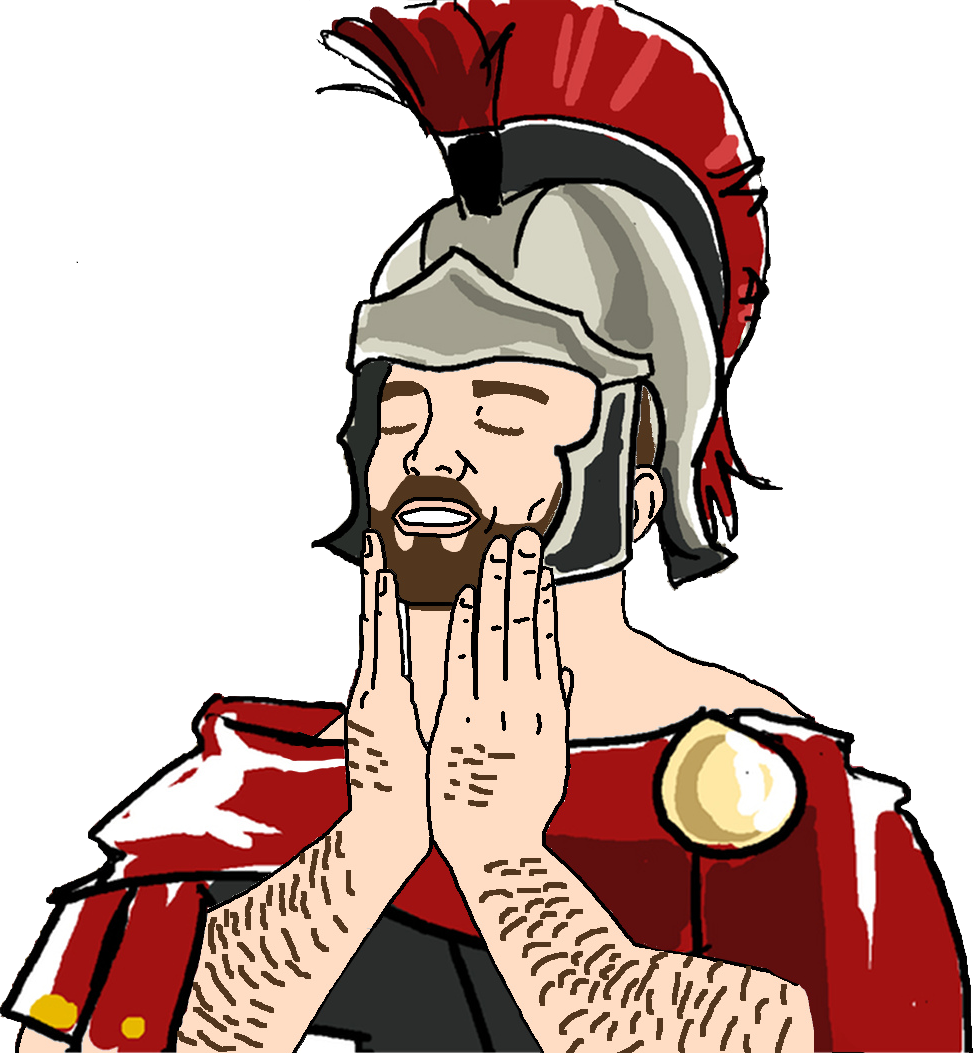
Label: 5_Feels_Good